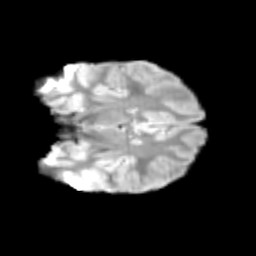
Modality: T2w
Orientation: coronal
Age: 11
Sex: male
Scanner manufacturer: siemens
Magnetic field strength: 3 T
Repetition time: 3.8 s
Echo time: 0.07 s